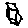
Label: circle